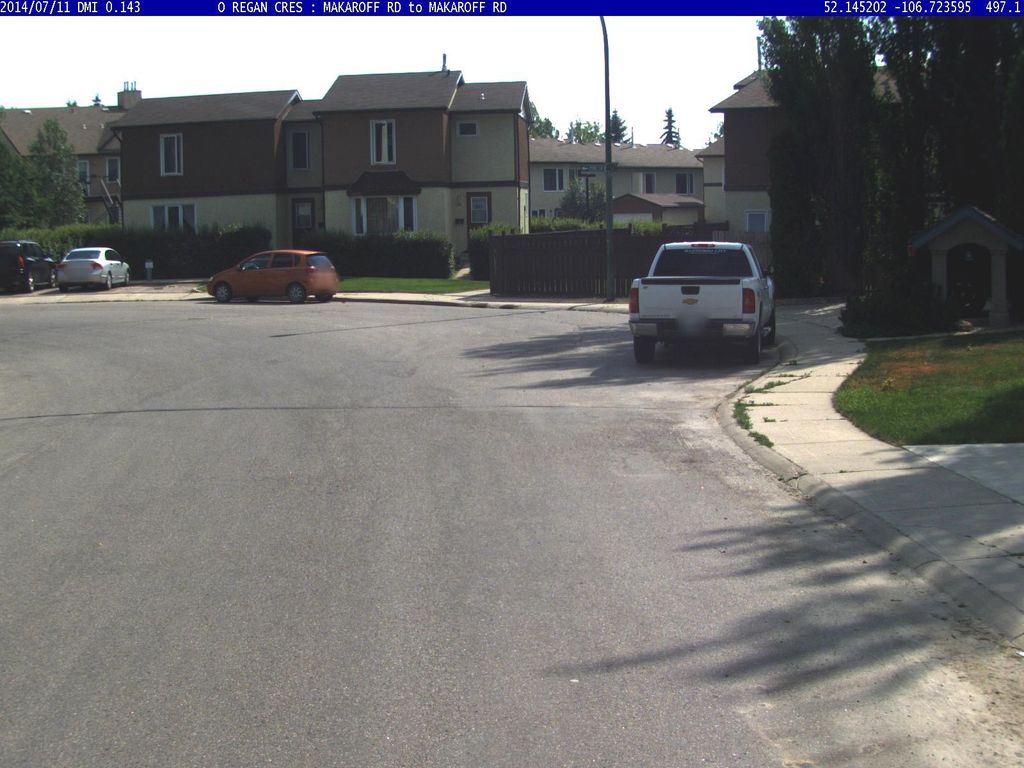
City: saskatoon